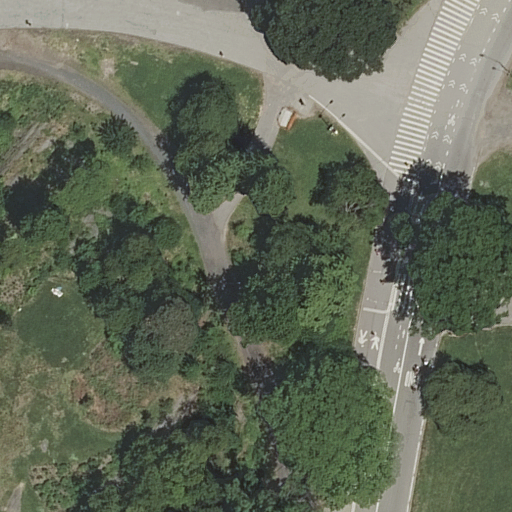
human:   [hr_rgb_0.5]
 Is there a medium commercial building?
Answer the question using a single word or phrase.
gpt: no

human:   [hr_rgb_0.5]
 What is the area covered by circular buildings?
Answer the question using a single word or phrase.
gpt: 0m2

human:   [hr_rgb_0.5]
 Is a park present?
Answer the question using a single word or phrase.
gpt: yes

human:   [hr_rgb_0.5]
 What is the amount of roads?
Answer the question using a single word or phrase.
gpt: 9

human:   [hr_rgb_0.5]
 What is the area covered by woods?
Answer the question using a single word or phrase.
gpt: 9790m2

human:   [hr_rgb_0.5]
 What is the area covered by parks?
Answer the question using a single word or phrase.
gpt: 10633m2

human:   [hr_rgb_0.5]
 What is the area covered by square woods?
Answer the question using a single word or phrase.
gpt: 0m2

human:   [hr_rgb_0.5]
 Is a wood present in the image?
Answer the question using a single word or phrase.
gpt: yes

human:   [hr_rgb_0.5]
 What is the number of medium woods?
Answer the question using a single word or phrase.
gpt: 0

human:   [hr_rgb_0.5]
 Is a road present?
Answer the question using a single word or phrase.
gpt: yes

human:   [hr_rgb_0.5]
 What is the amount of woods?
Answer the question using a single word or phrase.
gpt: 1

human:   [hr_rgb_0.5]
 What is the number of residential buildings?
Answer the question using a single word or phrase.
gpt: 0

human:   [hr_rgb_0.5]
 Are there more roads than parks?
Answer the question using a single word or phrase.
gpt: yes

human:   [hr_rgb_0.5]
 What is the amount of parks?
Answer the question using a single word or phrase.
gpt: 1

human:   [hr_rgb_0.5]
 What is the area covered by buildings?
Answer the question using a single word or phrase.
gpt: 0m2

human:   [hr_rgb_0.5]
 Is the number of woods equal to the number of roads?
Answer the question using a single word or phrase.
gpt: no

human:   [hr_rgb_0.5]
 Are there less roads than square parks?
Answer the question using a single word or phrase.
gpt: no

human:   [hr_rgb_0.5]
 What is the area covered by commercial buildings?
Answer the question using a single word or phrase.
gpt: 0m2

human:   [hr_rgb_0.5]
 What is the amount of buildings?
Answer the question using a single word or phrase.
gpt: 0

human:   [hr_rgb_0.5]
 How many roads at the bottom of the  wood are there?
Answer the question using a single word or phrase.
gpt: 9

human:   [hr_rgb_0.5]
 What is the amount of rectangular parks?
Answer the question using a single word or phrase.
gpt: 1

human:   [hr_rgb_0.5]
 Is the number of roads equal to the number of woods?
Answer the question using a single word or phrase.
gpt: no

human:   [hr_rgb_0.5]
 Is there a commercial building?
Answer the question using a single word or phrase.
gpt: no

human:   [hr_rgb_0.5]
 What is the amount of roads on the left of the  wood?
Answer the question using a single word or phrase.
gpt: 0

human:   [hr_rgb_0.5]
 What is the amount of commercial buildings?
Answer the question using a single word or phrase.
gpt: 0

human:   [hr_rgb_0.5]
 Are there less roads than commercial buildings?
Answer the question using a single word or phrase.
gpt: no

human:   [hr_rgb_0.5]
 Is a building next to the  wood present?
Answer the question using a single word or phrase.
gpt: no

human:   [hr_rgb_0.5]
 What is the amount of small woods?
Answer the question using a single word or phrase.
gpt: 0

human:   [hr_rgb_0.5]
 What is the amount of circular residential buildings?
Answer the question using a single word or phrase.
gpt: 0

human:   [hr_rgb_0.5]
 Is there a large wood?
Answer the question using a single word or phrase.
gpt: yes

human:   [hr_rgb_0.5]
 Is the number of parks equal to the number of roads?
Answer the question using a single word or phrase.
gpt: no

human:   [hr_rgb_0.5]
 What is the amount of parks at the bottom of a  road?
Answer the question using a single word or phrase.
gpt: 0

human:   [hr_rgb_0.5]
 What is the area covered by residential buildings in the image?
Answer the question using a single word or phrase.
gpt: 0m2

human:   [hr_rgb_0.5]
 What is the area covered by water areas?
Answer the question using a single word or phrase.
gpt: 0m2

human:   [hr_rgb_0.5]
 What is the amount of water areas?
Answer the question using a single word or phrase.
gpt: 0

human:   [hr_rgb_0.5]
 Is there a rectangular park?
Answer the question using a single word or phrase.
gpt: yes

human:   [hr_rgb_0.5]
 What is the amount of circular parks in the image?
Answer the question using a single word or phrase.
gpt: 0

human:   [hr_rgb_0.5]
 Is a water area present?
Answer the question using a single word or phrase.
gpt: no

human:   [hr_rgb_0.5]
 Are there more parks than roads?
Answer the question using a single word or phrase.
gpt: no

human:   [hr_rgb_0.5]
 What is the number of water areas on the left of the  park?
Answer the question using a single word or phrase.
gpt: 0

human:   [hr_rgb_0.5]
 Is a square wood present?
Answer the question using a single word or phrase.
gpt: no

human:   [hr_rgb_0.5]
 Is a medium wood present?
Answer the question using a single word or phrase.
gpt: no

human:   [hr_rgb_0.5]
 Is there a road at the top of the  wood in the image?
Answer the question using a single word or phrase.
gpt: no

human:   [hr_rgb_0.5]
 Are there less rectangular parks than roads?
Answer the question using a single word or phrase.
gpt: yes

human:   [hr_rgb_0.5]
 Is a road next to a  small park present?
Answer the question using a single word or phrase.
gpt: no

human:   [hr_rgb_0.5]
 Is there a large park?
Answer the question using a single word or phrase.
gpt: yes

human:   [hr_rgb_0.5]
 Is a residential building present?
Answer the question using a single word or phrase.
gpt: no

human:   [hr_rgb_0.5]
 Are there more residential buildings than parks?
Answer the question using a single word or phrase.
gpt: no

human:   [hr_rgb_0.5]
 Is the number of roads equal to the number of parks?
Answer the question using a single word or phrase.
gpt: no

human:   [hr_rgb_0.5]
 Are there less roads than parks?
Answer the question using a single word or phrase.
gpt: no

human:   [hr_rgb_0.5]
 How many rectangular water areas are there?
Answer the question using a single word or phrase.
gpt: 0

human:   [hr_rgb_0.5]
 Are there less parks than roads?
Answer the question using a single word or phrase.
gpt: yes

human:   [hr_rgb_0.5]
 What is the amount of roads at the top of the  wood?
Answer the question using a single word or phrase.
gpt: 0

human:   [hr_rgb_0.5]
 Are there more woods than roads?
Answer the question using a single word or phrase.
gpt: no

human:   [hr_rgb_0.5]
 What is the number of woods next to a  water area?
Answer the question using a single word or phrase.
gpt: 0

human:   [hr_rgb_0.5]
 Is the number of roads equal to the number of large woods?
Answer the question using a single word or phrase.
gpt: no

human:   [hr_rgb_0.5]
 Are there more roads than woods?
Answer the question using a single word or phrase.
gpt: yes

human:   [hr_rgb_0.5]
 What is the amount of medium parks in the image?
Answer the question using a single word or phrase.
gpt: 0

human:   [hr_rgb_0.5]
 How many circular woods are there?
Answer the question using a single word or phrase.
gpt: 0

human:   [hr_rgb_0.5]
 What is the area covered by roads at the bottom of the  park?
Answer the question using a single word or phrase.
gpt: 0m2

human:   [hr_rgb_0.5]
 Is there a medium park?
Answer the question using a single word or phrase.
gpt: no

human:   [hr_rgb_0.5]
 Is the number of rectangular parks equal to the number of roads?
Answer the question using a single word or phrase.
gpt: no

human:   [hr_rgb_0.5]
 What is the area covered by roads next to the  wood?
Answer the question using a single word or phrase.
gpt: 0m2

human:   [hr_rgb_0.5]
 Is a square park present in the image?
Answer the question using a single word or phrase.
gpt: no